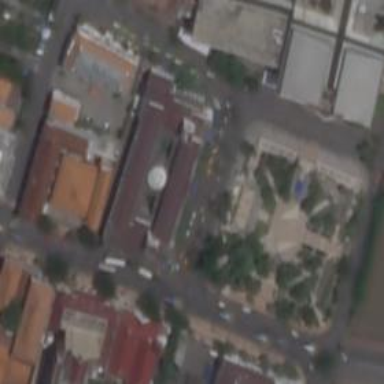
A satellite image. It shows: Historic mall building with concrete roof.